Field crop: tomato
Growth stage: 1
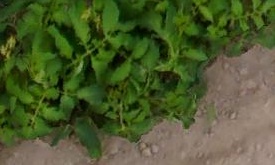
Species: tomato